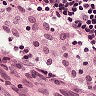
Metastatic tissue present: no